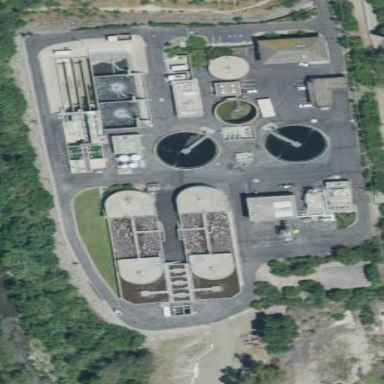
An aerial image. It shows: Wastewater plant.